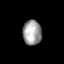
Tissue: skin
Cell type: Fibroblasts
Senescence score: 0.7754
Nuclear area (px): 461
Mean DAPI intensity: 157.538